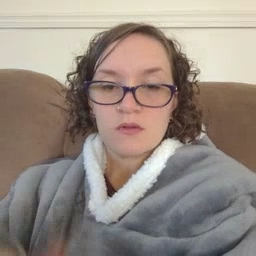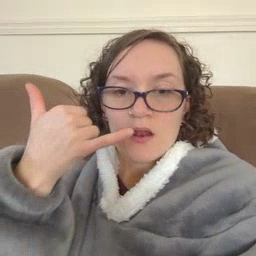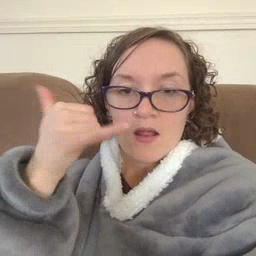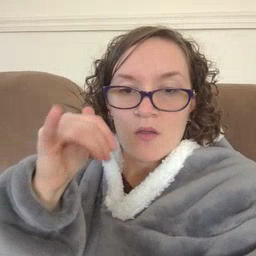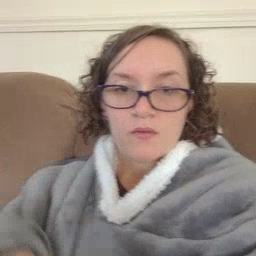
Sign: yellow